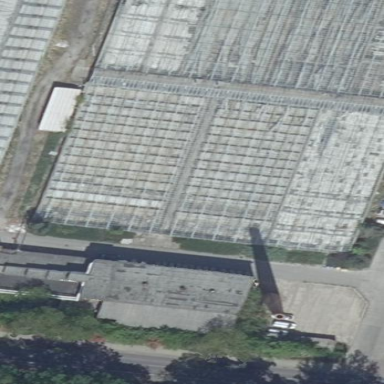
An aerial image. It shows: Greenhouse.